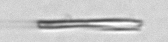
Label: fiber